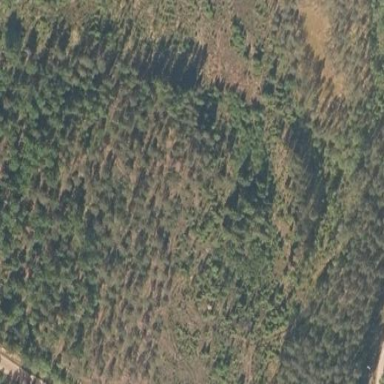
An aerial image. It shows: Woodland with evergreen needle-leaved trees.